Field crop: maize
Growth stage: 2
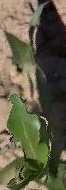
Species: maize